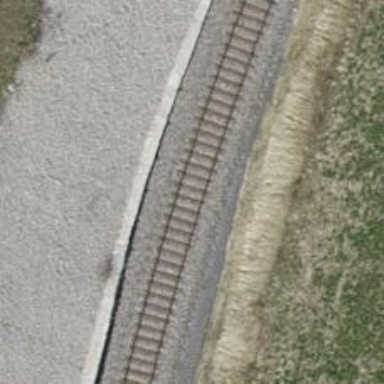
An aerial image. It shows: Railway spur service.